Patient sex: F
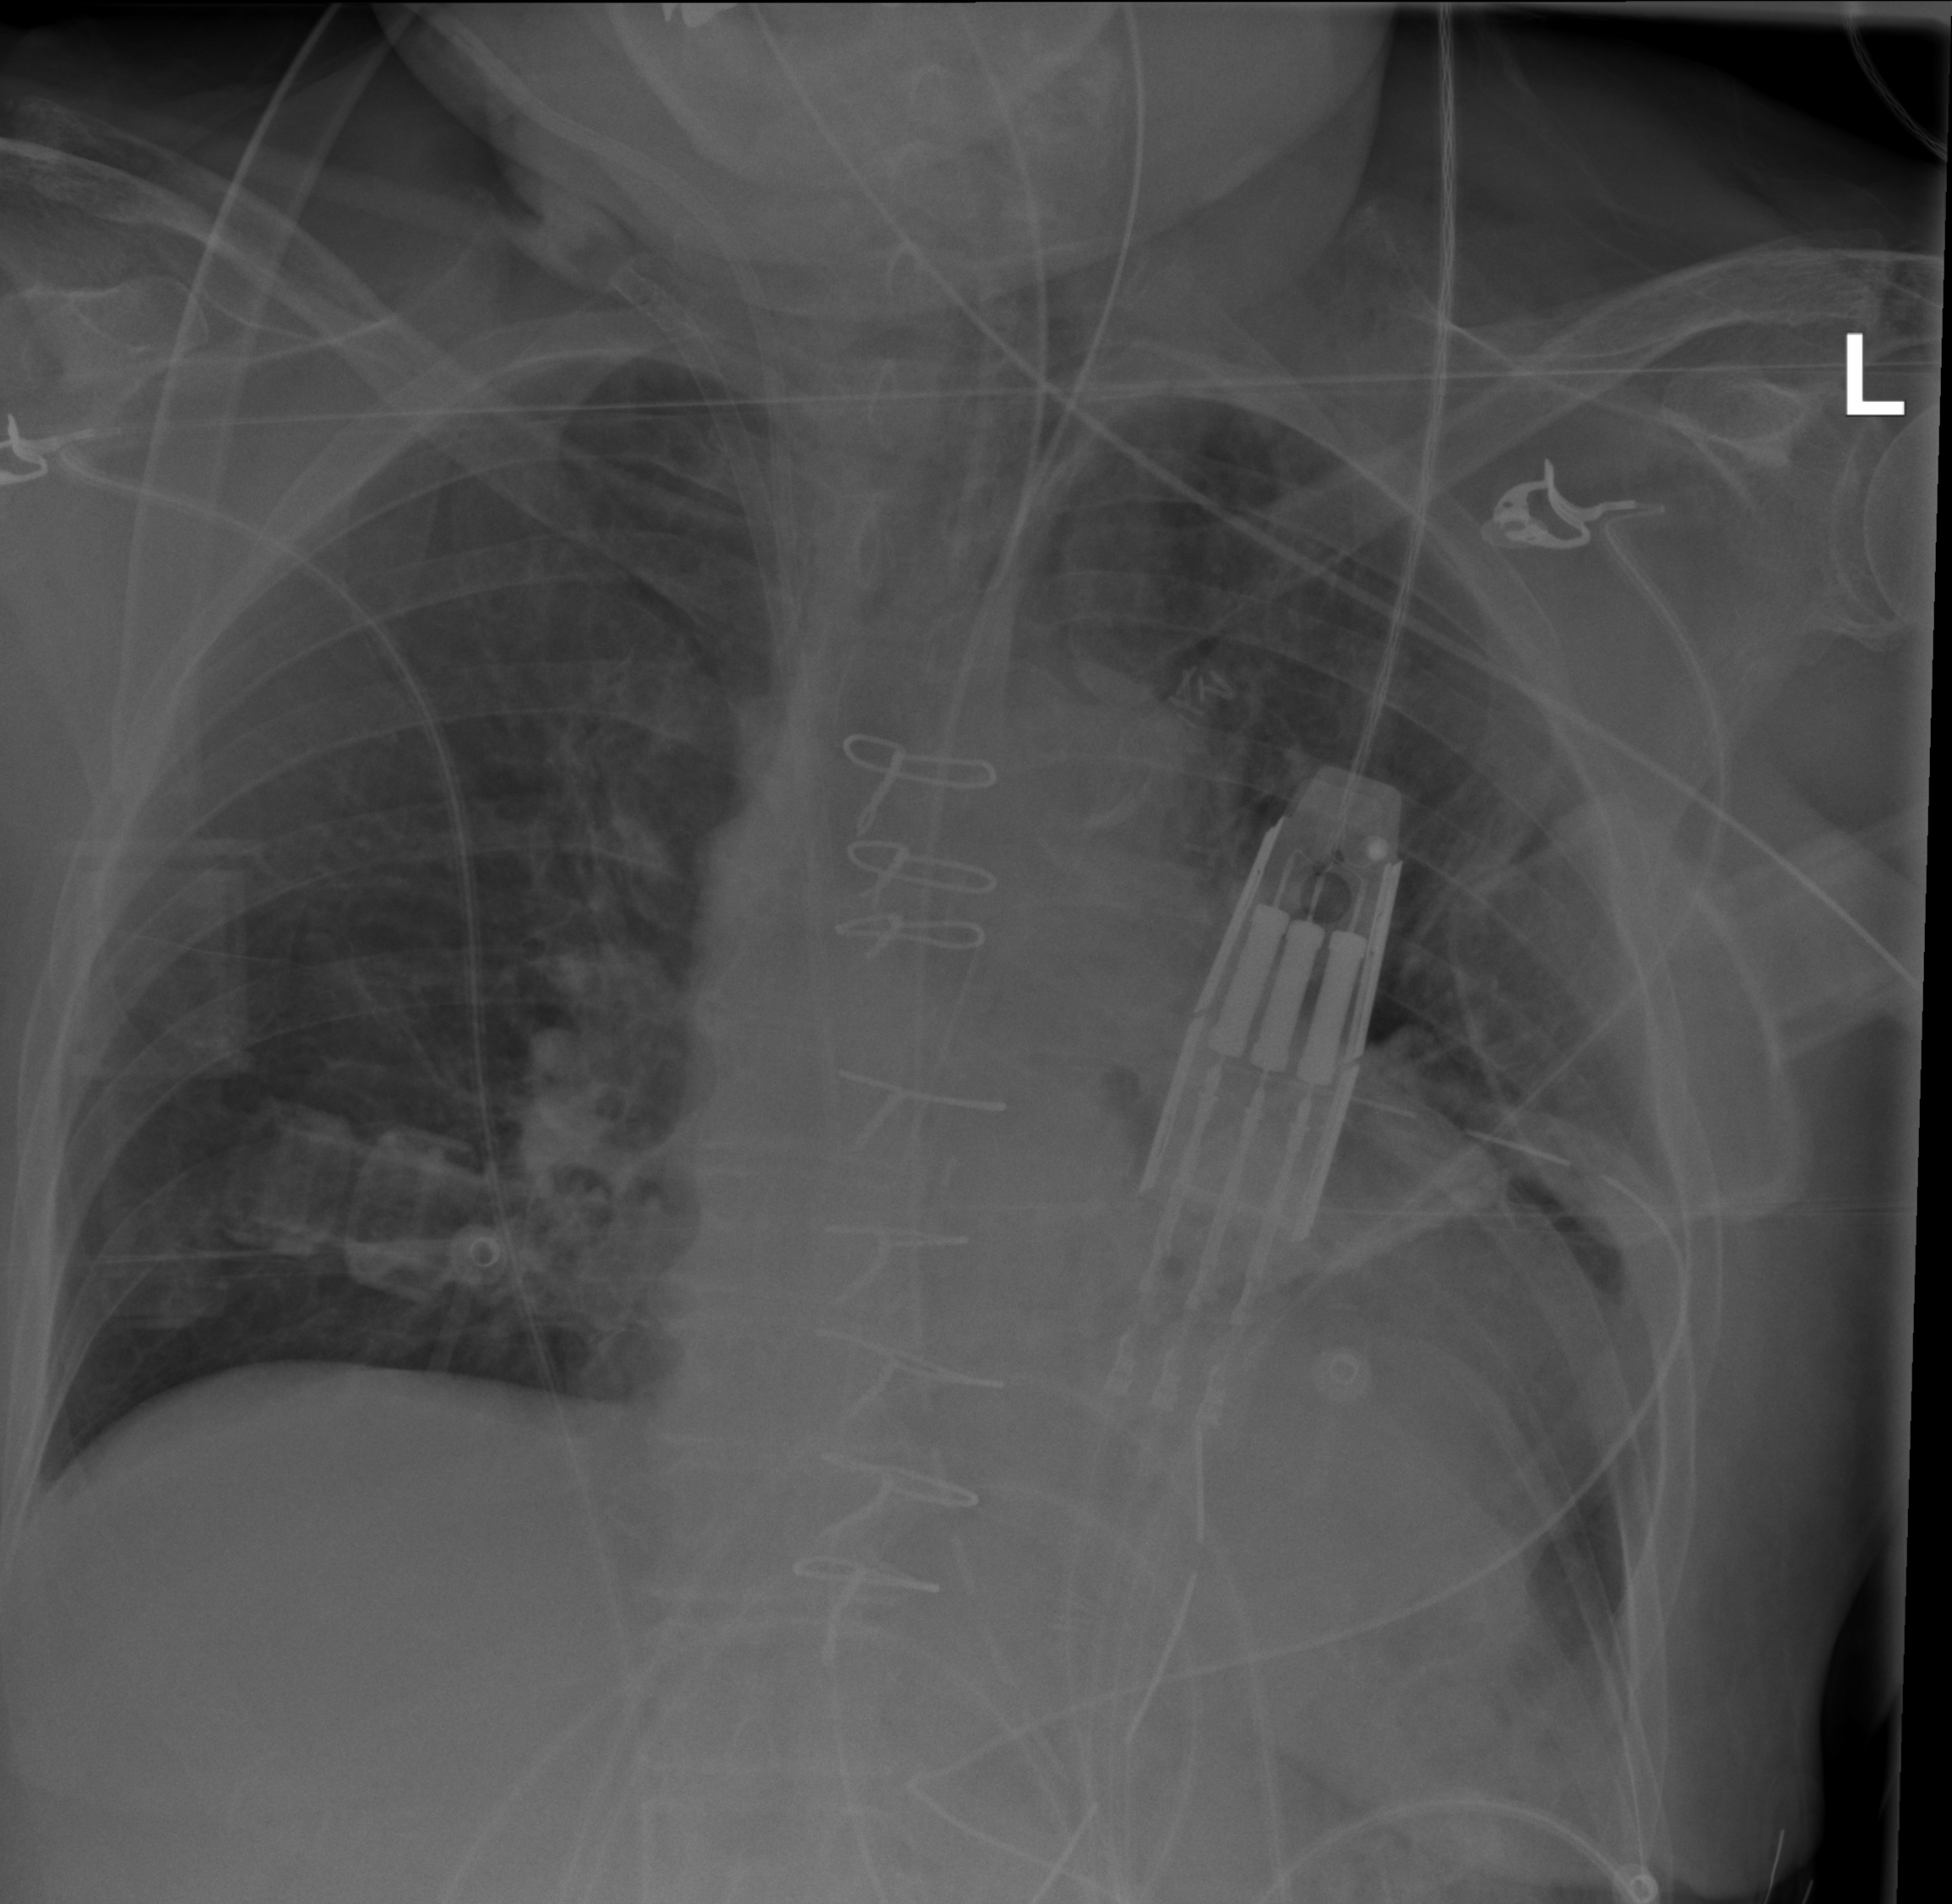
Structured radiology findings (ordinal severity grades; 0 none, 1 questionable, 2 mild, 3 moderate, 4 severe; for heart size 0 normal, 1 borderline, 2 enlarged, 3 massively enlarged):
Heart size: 1
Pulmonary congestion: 0
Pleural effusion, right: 0
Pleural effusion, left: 2
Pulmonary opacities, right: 2
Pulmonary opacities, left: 2
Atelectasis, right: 2
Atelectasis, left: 2